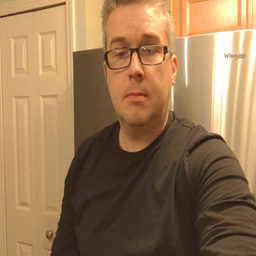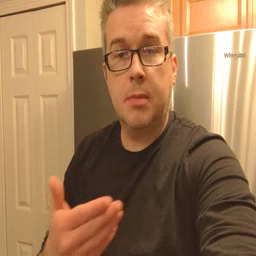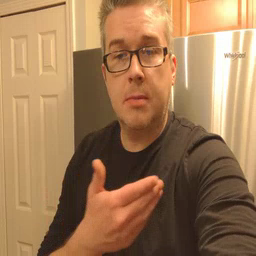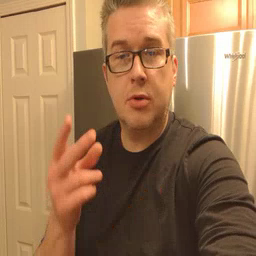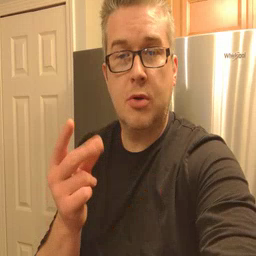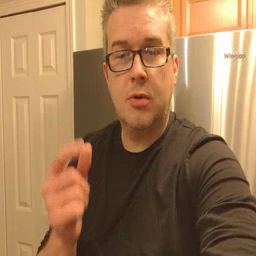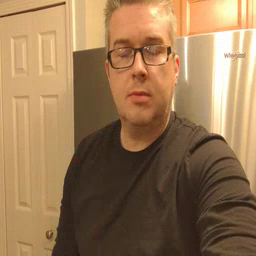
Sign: puppy